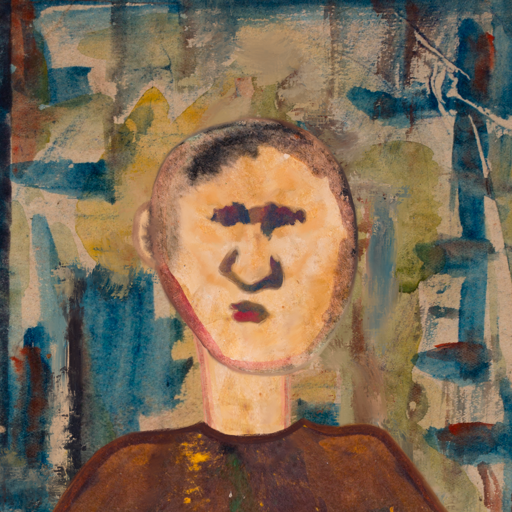
Background: Orphan, Head And Neck Front: Childish, Face Front: In_The_Sun, Bust: Comrade, Hair Front: Blank, Head Accessory: Blank, Second Necklace: Blank, Necklace: Blank, Baby: Blank